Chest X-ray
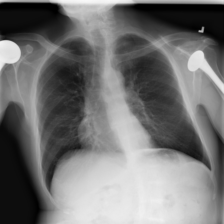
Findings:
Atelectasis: negative
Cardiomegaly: negative
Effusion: negative
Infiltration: positive
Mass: negative
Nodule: negative
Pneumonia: negative
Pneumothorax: negative
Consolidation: negative
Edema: negative
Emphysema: negative
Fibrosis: negative
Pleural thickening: negative
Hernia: negative